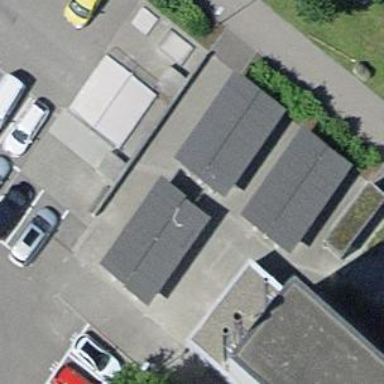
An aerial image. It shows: Shed designated as bicycle parking facility.